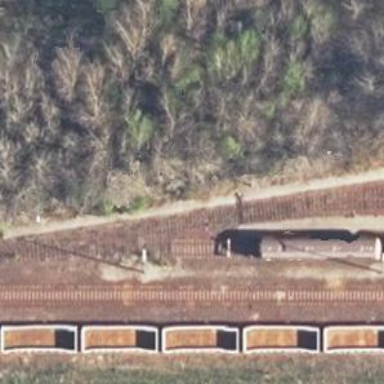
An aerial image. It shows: Railway switch.